Field crop: maize
Growth stage: 2
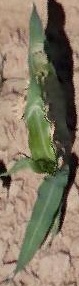
Species: maize